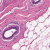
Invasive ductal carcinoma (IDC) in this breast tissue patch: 0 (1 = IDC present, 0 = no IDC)